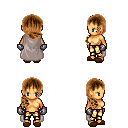
a pixel art fantasy rpg character, female body template, human, tanned skin, gray cape, gold greaves, brown right-swept hairstyle, metal gloves, brown slippers, four views (front, back, left, right), 2x2 character sprite sheet, small pixel art, hard edges, no anti-aliasing